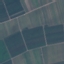
Land use / land cover: PermanentCrop